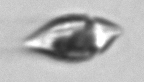
Label: Amphidinium